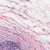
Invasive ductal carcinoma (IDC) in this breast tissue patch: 0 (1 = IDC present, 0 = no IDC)